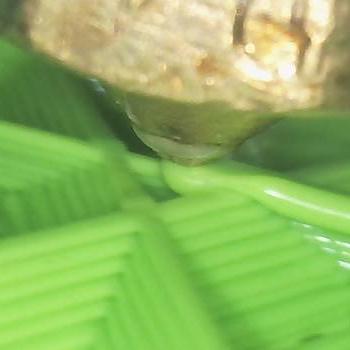
Flow rate: 300%